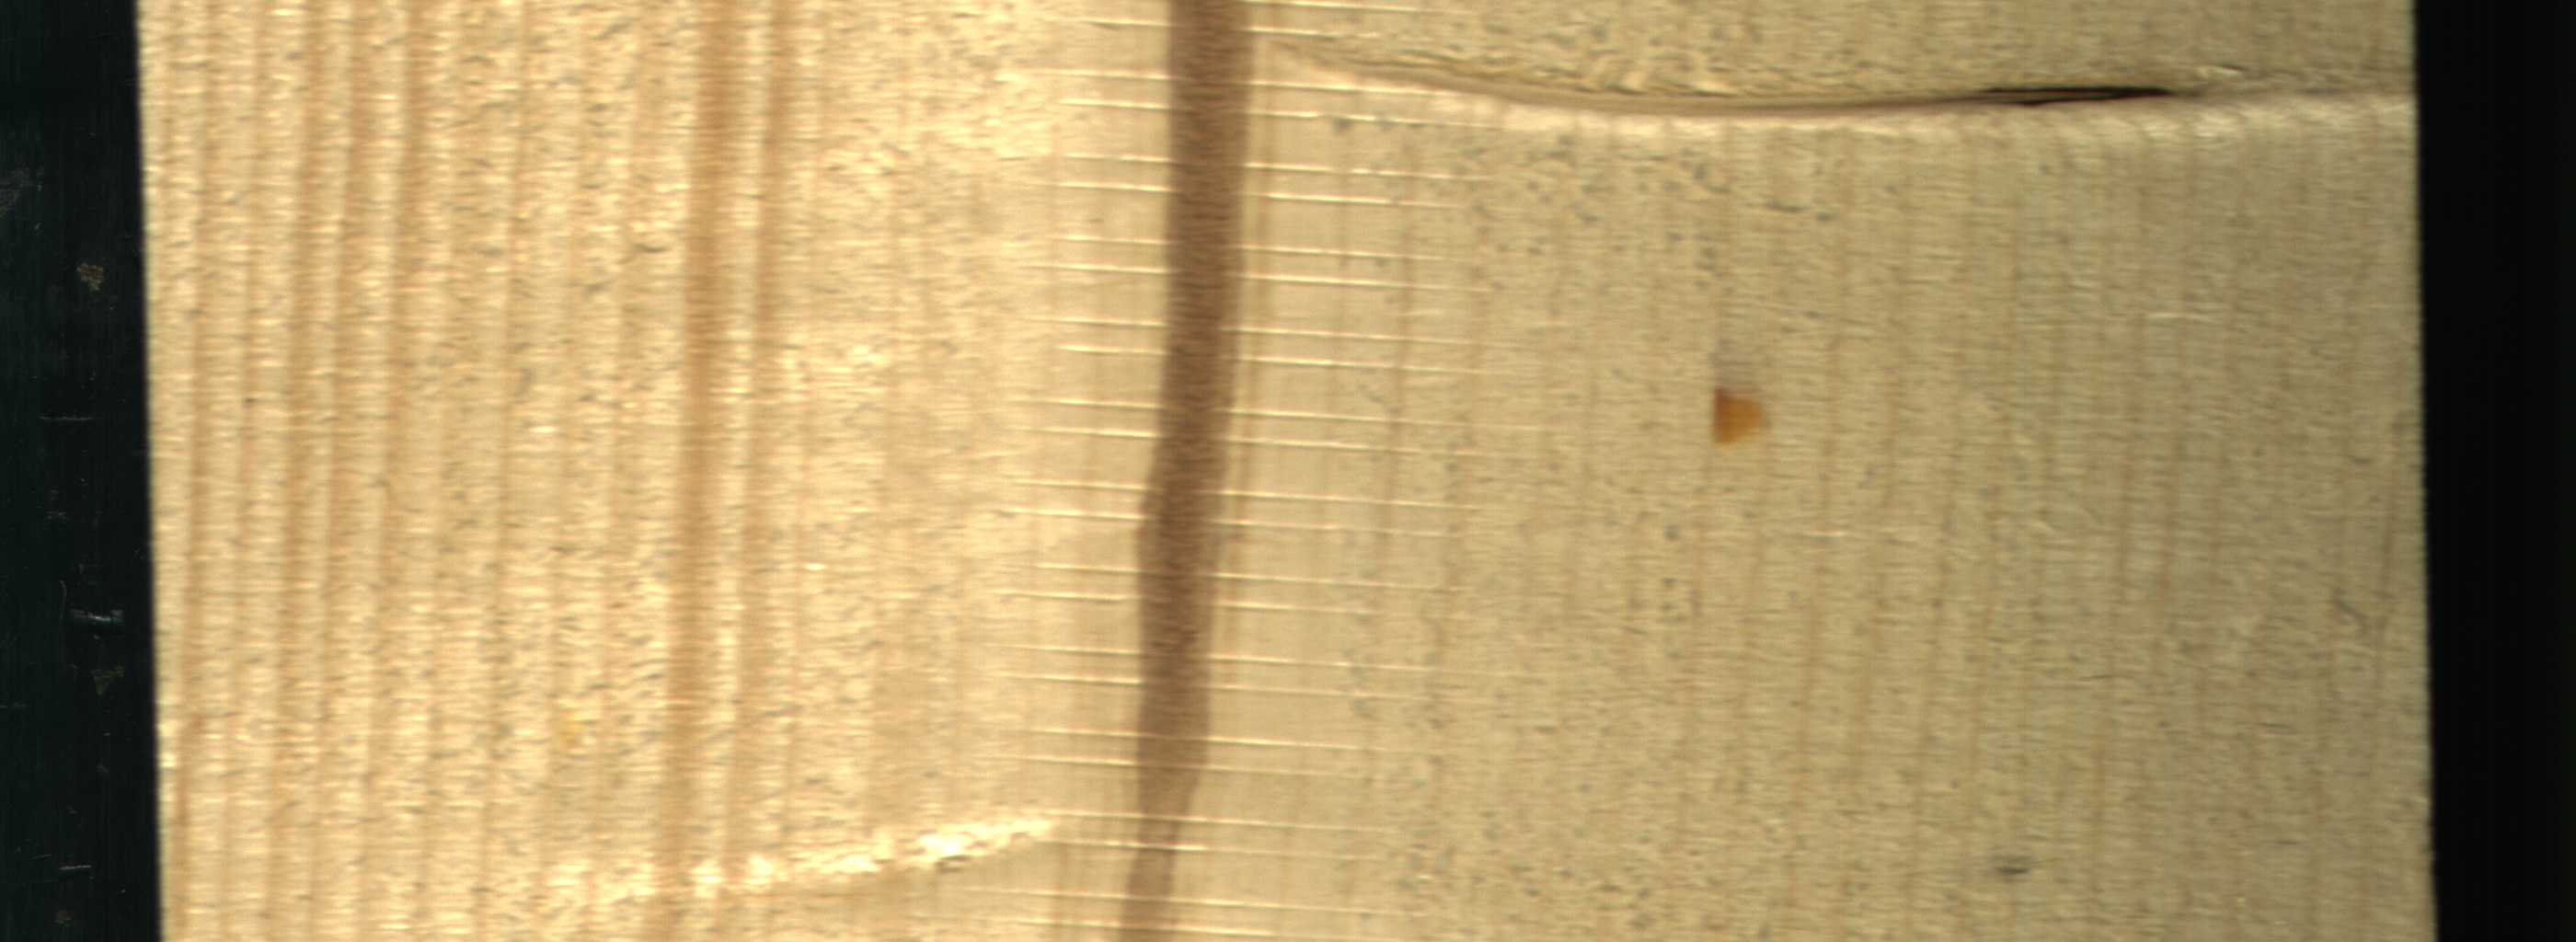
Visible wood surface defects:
Marrow
resin
Dead_Knot